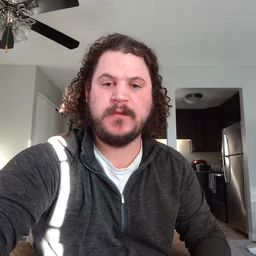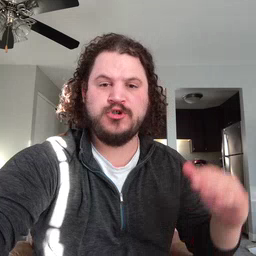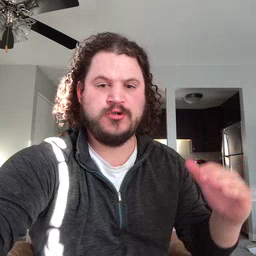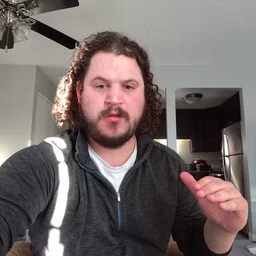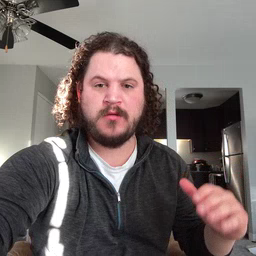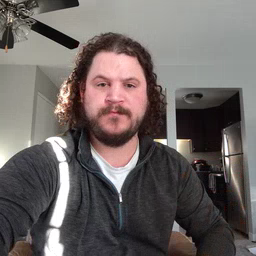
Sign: child